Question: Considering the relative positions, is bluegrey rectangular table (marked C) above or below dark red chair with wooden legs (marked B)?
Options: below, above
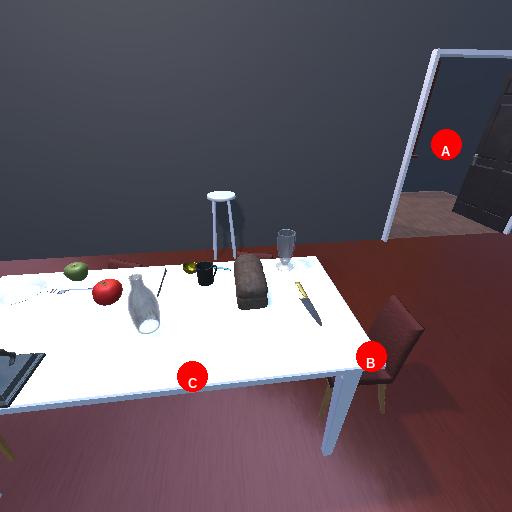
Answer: below